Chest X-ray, PA view. Patient: 47 years old, sex F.
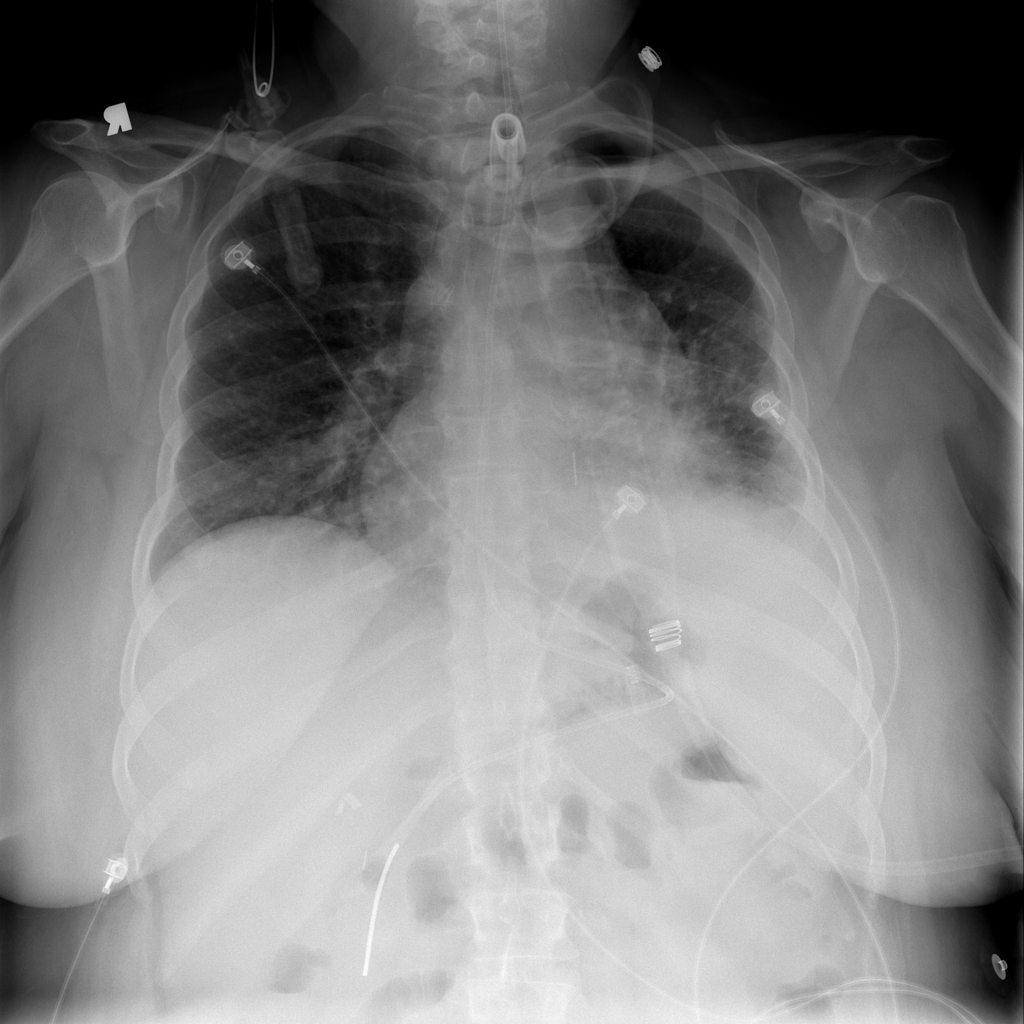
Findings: Pneumothorax